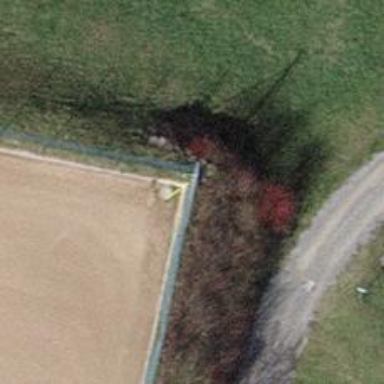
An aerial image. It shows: Fence made of wire mesh.